Question: I have following multi-layered plot:
'''
df <- data.frame(number = 1:10,
values = rnorm(10),
decision = factor(rbinom(10,1,.5), levels = c(0,1),
labels=c("No","Yes")),
expValues = rnorm(10),
bandwidth = runif(10, 0,1))
ggplot(df,aes(x = number, y = values, color=decision)) + aes(group=NA) +
geom_line(size = 1) +
geom_point(size = 3,shape = 16) +
geom_smooth(data = df, aes(ymin = values-bandwidth , ymax = values+bandwidth),
stat = "identity") +
geom_point(data=df,
aes(x=number,y=expValues),shape = "x", size = 5, color = "blue") +
geom_text(data = data.frame(x = Inf, y = max(df$values), label = "Mean = 12"),
aes(label=label, x = x, y = y) ,
hjust = 1, vjust = -0.1, color = "brown", size = 10) +
geom_hline(yintercept=mean(df$values) ,color="blue", linetype = "dashed") +
theme(text=element_text(size=20))
'''

I want to add legends for 'geom_hline' and 'geom_point' with shape "x", denoting the for the first it is "Cut Value", for the second "Expected Value".
How can I do that?
Note: I checked <URL> post for possible solutions but cannot figure out how can I do it for especially 'geom_hline'.
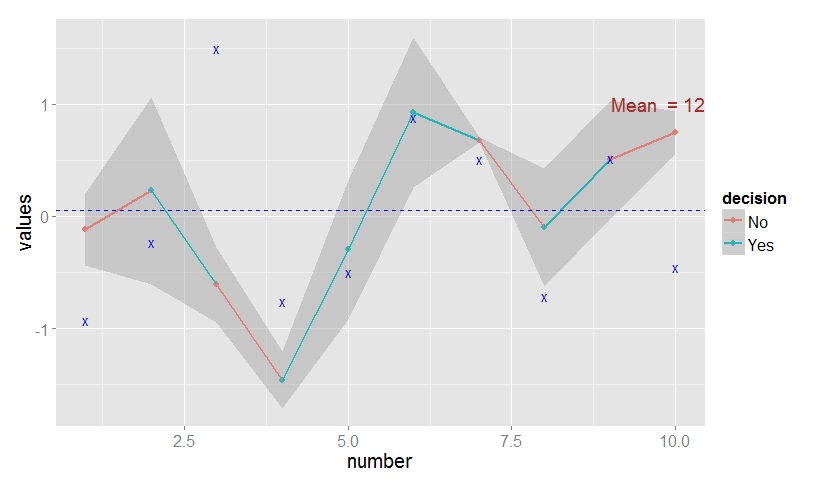
Answer: To add legends, the first thing to do is to actually map something to the desired aesthetic. For example, right now you've set the point shape as 'x', but you didn't it inside of 'aes' so you don't get a legend. You can map to constants as well as to variables to force a legend.
For your 'geom_point' layer, you can just move 'shape' inside 'aes', mapped to whatever constant you like. Using some value that indicates what it is will make the legend editing easier.
'''
geom_point(data=df, aes(x=number, y=expValues, shape = "Expected value"), size = 5, color = "blue")
'''
For the 'geom_hline', you'll need a dataset specific to the layer for mapping purposes. Depending on the route you go, you may also need to set 'show_guide' to 'TRUE' in this layer.
'''
geom_hline(data = data.frame(yint = mean(df$values)), aes(...), show_guide = TRUE)
'''
You could make two separate legends. You could also combine the line and shapes into a single legend as in this answer <URL>. Both options will involve setting values in the appropriate 'scale_xxx_manual' and using 'override.aes' in 'guide_legend'.
Here is how you could make a single new legend. Notice I had to add 'geom_hline' before 'geom_line' to make the 'decision' legend look right.
'''
ggplot(df, aes(x = number, y = values, color=decision, group = NA)) +
geom_hline(data = data.frame(yint = mean(df$values)),
aes(yintercept = yint, shape = "Cut value"),
color="blue", linetype = 2, show_guide = TRUE) +
geom_line(size = 1) +
geom_point(size = 3,shape = 16) +
geom_smooth(data = df, aes(ymin = values-bandwidth , ymax = values+bandwidth),
stat = "identity") +
geom_point(data=df, aes(x=number, y=expValues, shape = "Expected value"),
size = 5, color = "blue") +
geom_text(data = data.frame(x = Inf, y = max(df$values), label = "Mean = 12"),
aes(label=label, x = x, y = y),
hjust = 1, vjust = -0.1, color = "brown", size = 10) +
theme(text=element_text(size=20)) +
scale_shape_manual(name = "", values = c("x", "x")) +
guides(shape = guide_legend(override.aes = list(linetype = c(2, 0),
shape = c(NA, "x"))))
'''
Add a legend for the error band ribbon
I couldn't quite get things working with 'fill' to add a third legend based on the error band ribbon. You could do this as three separate legends, although I don't think the spacing is as nice:
'''
ggplot(df, aes(x = number, y = values, color=decision, group = NA)) +
geom_hline(data = data.frame(yint = mean(df$values)),
aes(yintercept = yint, linetype = "Cut value"),
color="blue", show_guide = TRUE) +
geom_line(size = 1) +
geom_point(size = 3,shape = 16) +
geom_smooth(data = df, aes(ymin = values-bandwidth , ymax = values+bandwidth, fill = "Error band"),
stat = "identity") +
geom_point(data=df, aes(x=number, y=expValues, shape = "Expected value"),
size = 5, color = "blue") +
geom_text(data = data.frame(x = Inf, y = max(df$values), label = "Mean = 12"),
aes(label=label, x = x, y = y),
hjust = 1, vjust = -0.1, color = "brown", size = 10) +
theme(text=element_text(size=20)) +
scale_shape_manual(name = "", values = "x") +
scale_linetype_manual(name = "", values = 2) +
scale_fill_manual(name = "", values = "grey") +
guides(shape = guide_legend(override.aes = list(linetype = 0)),
fill = guide_legend(override.aes = list(linetype = 0)),
color = guide_legend(override.aes = list(fill = NA)))
'''
Alternatively, with some work inside 'override.aes', this could be done with the combination of 'colour' and 'size' along with 'linetype' and 'shape'.
'''
ggplot(df, aes(x = number, y = values, color=decision, group = NA)) +
geom_hline(data = data.frame(yint = mean(df$values)),
aes(yintercept = yint, shape = "Cut value"),
color="blue", linetype = 2, show_guide = TRUE) +
geom_line(size = 1) +
geom_point(size = 3,shape = 16) +
geom_smooth(data = df, aes(ymin = values-bandwidth , ymax = values+bandwidth, shape = "Error band"),
stat = "identity", show_guide = FALSE) +
geom_point(data=df, aes(x=number, y=expValues, shape = "Expected value"),
size = 5, color = "blue") +
geom_text(data = data.frame(x = Inf, y = max(df$values), label = "Mean = 12"),
aes(label=label, x = x, y = y),
hjust = 1, vjust = -0.1, color = "brown", size = 10) +
theme(text=element_text(size=20)) +
scale_shape_manual(name = "", values = rep("x", 3)) +
guides(shape = guide_legend(override.aes = list(linetype = c(2, 1, 0),
size = c(.5, 10, 5),
shape = c(NA, NA, "x"),
colour = c("blue", "grey75", "blue"))))
'''